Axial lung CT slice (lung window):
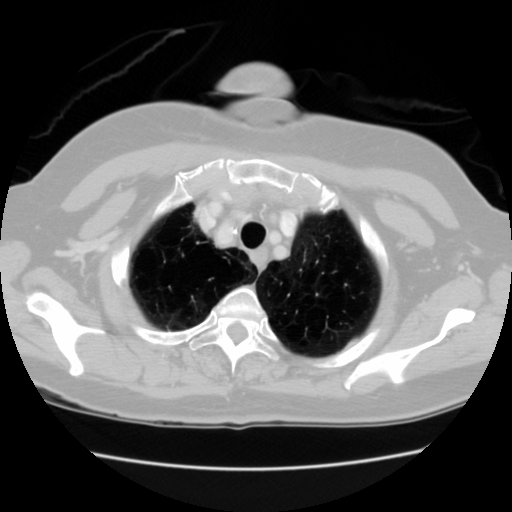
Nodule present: no